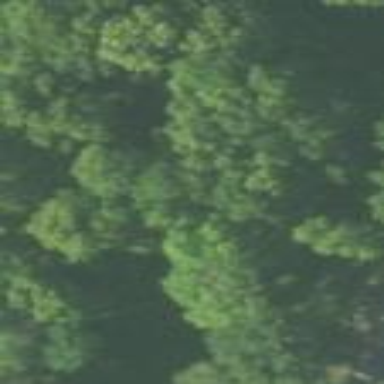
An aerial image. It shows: Deciduous broadleaved woodland.